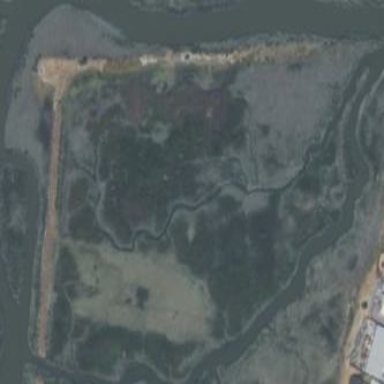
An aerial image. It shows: Islet in saltmarsh wetland area.